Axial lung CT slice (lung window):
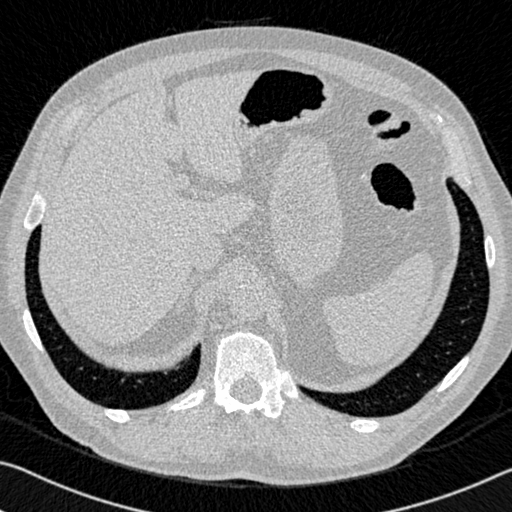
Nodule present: no